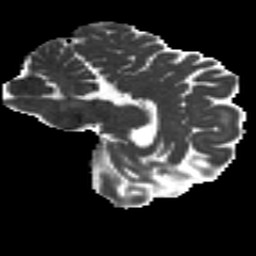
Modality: MD
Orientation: sagittal
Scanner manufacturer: siemens
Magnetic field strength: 3 T
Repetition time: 4.16 s
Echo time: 0.0806 s